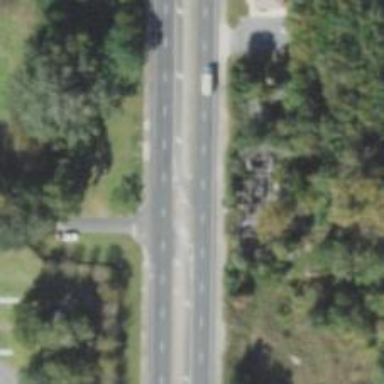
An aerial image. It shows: Primary link highway with asphalt surface.